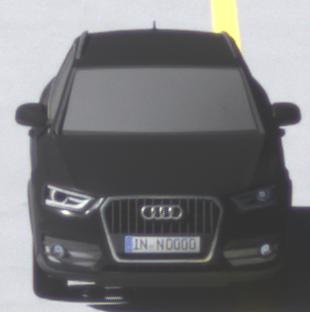
Make: Audi
Model: Q3 1.4 TFSI
Detailed model: Q3 (8U)
Model produced from: 2013/07
Model produced until: 2014/10
Doors: 5
Color: black
Road condition: dry road
Daytime: morning or afternoon
Contrast: high contrast